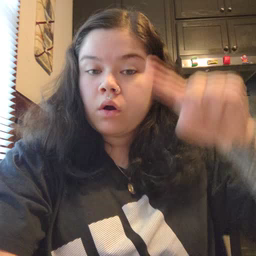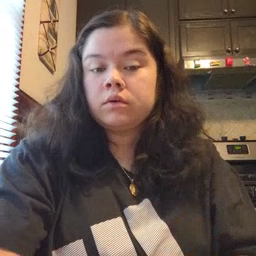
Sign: there